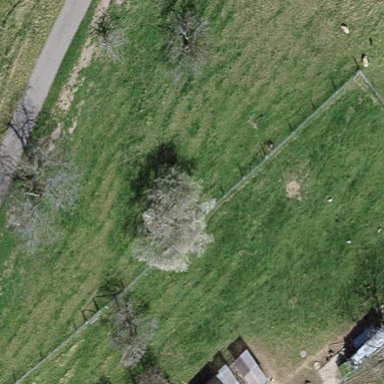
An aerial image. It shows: Orchard.